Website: crate-barrel
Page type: customer-info-address
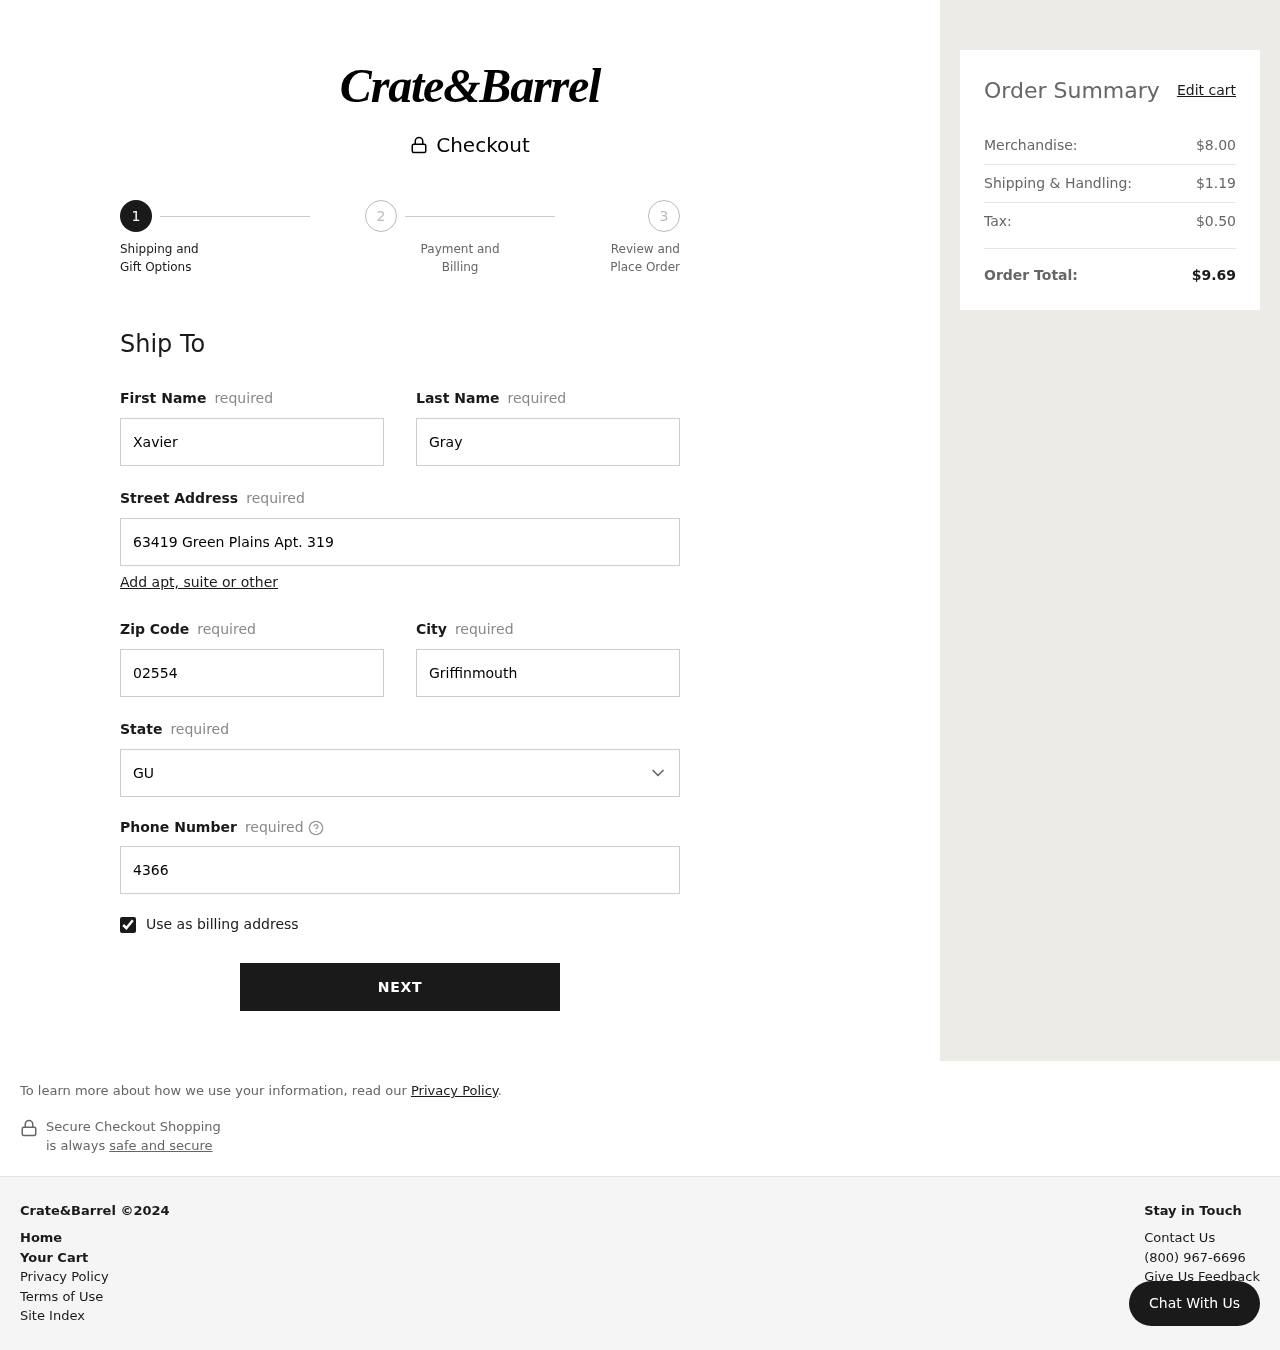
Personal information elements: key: PII_CITY
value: Griffinmouth
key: PII_FIRSTNAME
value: Xavier
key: PII_LASTNAME
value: Gray
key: PII_PHONE
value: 4366236453
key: PII_POSTCODE
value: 02554
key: PII_STATE
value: GU
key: PII_STREET
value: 63419 Green Plains Apt. 319
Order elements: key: ORDER_SUBTOTAL
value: $8.00
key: ORDER_SHIPPING_COST
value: $1.19
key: ORDER_TAX
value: $0.50
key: ORDER_TOTAL
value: $9.69